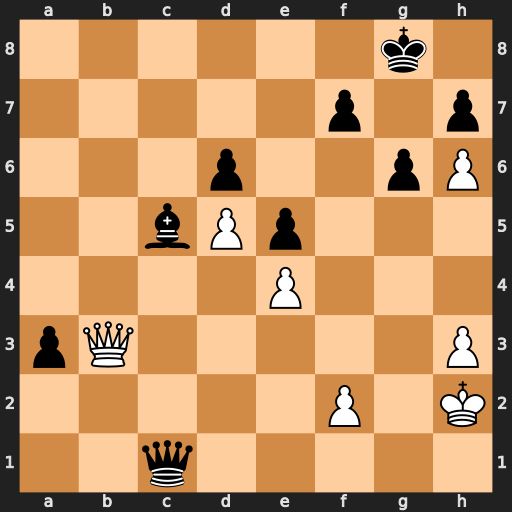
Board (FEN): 6k1/5p1p/3p2pP/2bPp3/4P3/pQ5P/5P1K/2q5
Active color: w
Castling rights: -
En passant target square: -
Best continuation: Qb8#